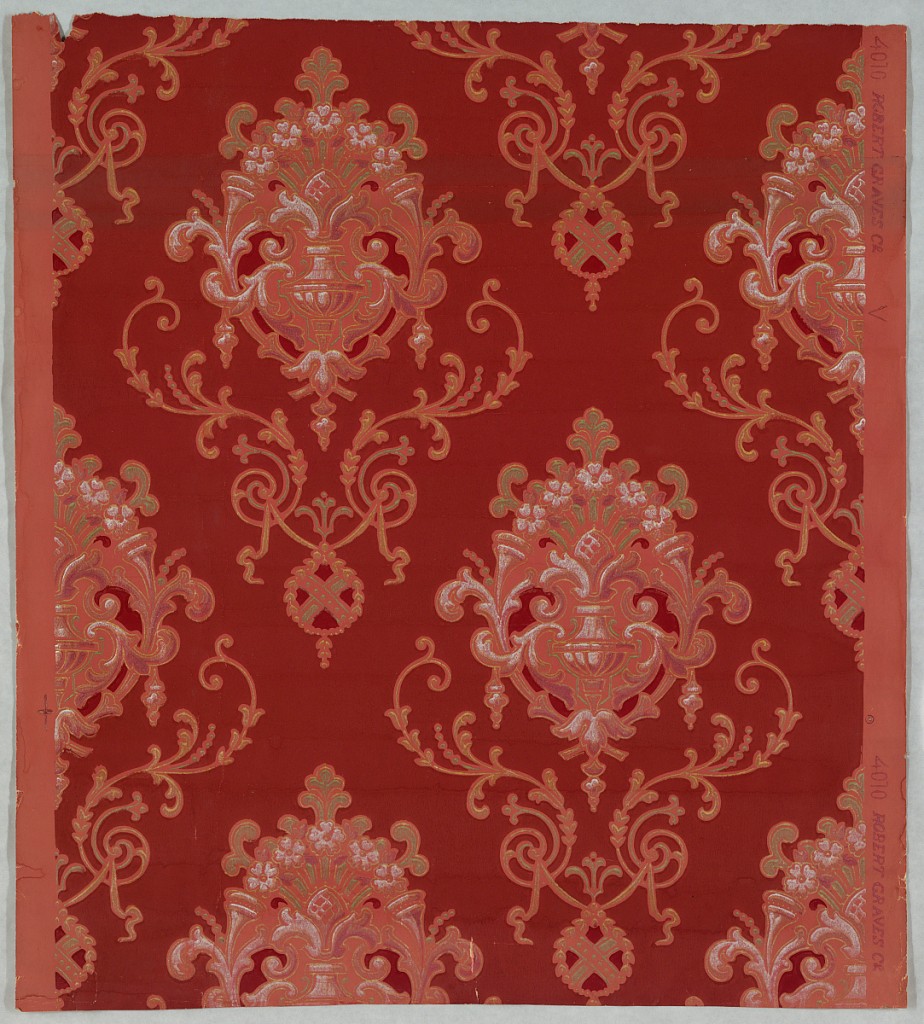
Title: Sidewall
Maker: Robert Graves Co., New York, New York
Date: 1900
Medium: Machine-printed
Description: Scrollwork, heraldic shields, vases of flowers printed on mica/metallic pigments, gold, green, copper over reserved deep peach ground with maroon background color.